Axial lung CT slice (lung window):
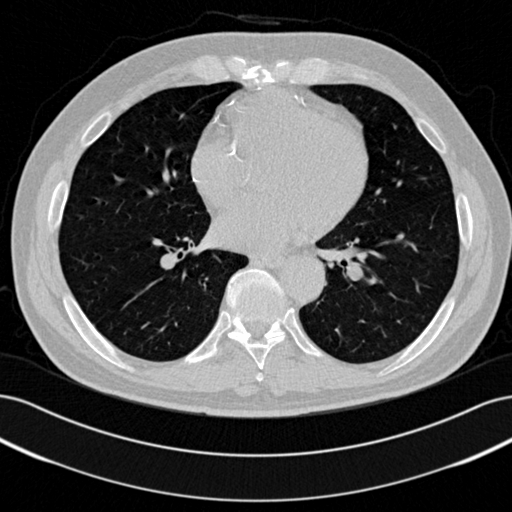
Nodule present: no